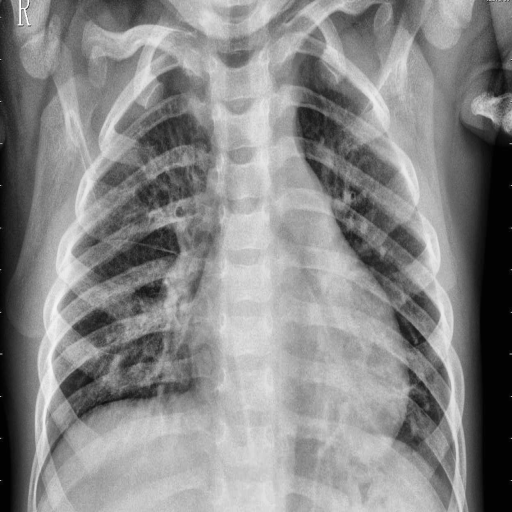
Finding: PNEUMONIA